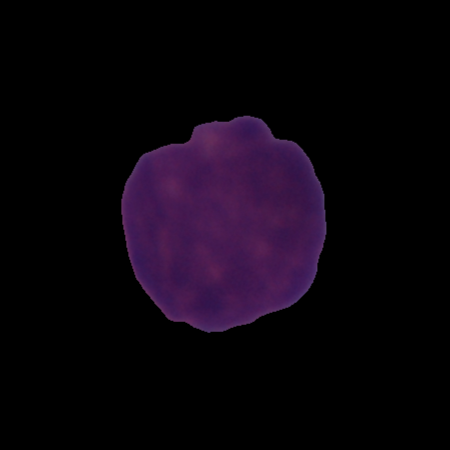
Label: cancer